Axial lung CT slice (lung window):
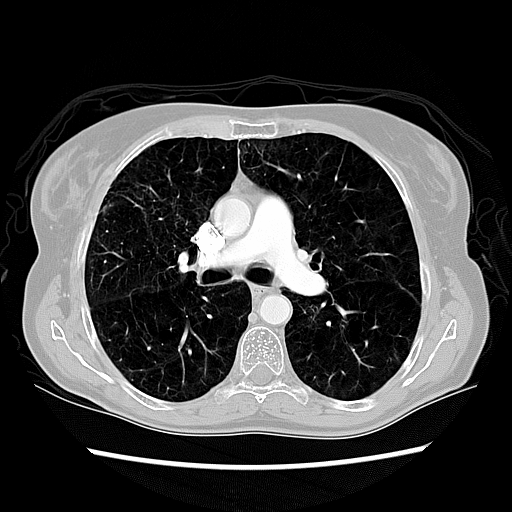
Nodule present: no